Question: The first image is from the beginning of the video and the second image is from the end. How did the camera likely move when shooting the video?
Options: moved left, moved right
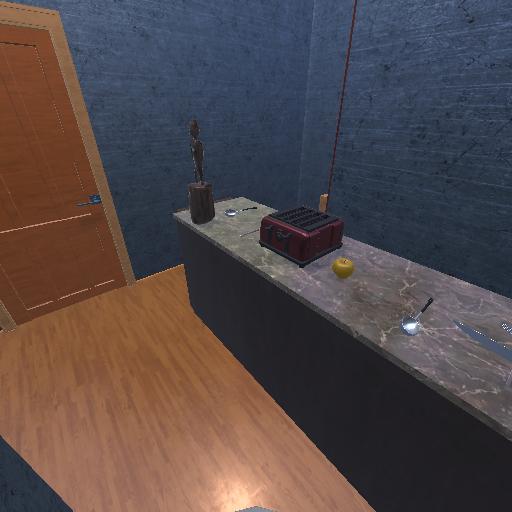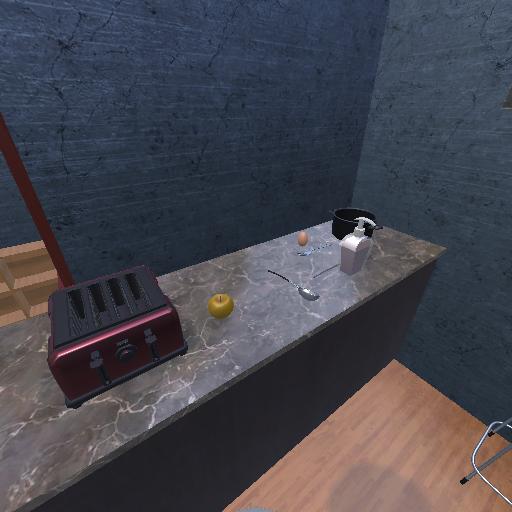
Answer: moved left